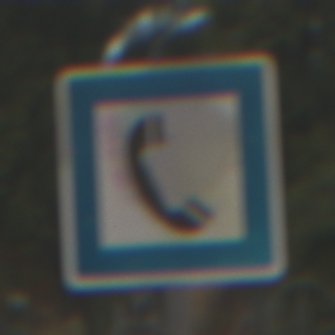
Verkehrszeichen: Fernsprecher
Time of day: MorningAfternoon
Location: Outdoor (Suburban)
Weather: Overcast
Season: NotSpecified
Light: Natural